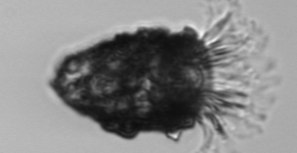
Label: Stenosemella_pacifica